Field crop: tomato
Growth stage: 1
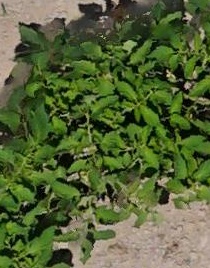
Species: tomato